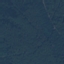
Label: Forest